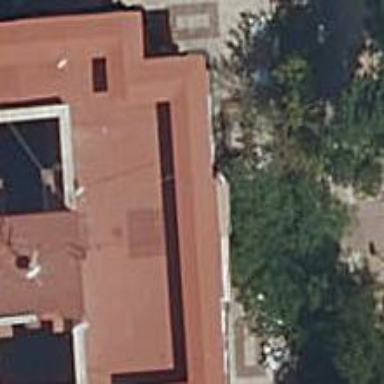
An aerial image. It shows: Restaurant.